Question: I have in magento the following code that convert the first page of PDF file (donwloadable product file) and send this first page to an specific place
'''
public function convertPDF(){
$_prodId = $this->getProduct()->getId();
$_proFile =$this->getLinkFile();
$product = Mage::registry('current_product');
if ($product->getTypeId() == 'downloadable') {
$table = Mage::getModel('downloadable/link');
$collection = $table->getCollection()->addProductToFilter($product->getId());
foreach ($collection as $downloadable){
$linkFile = $downloadable->getLinkFile();
break;
}
$_proFile = $linkFile;
}
$path= '/files/links';
$pathout= '/product/small/';
exec('convert '.$path.$_proFile.'[0] '.$pathout.$_prodId.'.jpg');
}
'''
now , i want to take this image and set as small image , i know that small image are stored in
catalog_product_entity_varchar with attribute id= 86

my question its how can i update the table setting the result of the function in that table
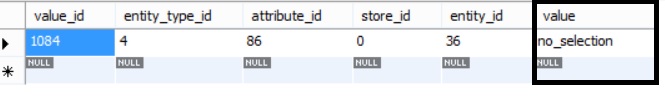
Answer: I resolve this by adding
'''
$conn = Mage::getSingleton('core/resource')->getConnection('core_write');
$sql = "update catalog_product_entity_varchar
set value = ".$_prodId."
where entity_id = ".$_prodId."
and attribute_id = 86 ";
$result = $conn->query($sql);
'''